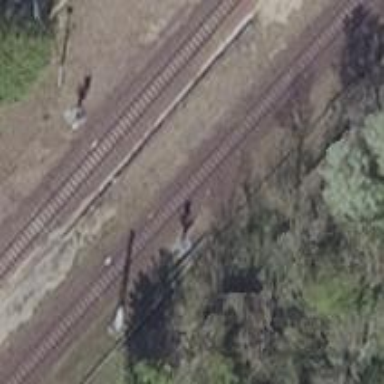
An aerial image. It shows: Railway signal.